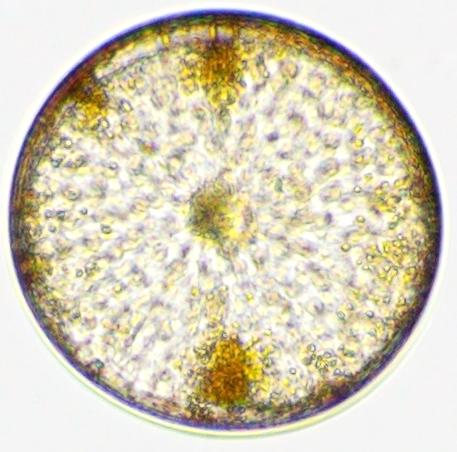
Label: Coscinodiscus